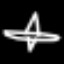
Label: airplane